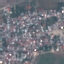
Land use / land cover: Residential